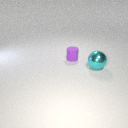
large cyan metal sphere in front of small purple rubber cylinder